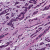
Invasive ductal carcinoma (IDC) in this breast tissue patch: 0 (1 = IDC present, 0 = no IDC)